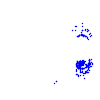
Particle: proton